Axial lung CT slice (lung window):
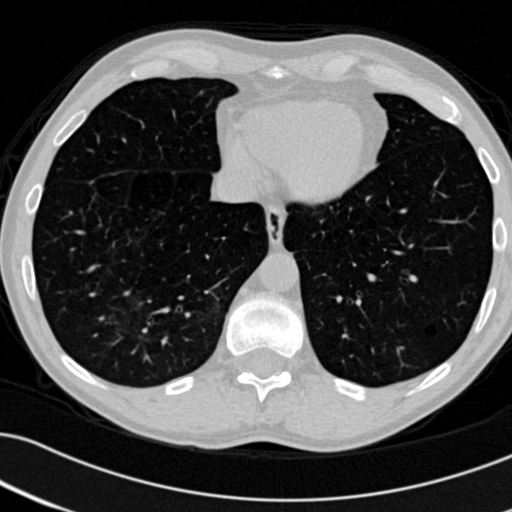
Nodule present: no